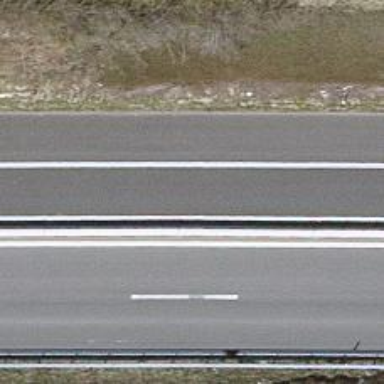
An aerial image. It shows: Trunk highway.